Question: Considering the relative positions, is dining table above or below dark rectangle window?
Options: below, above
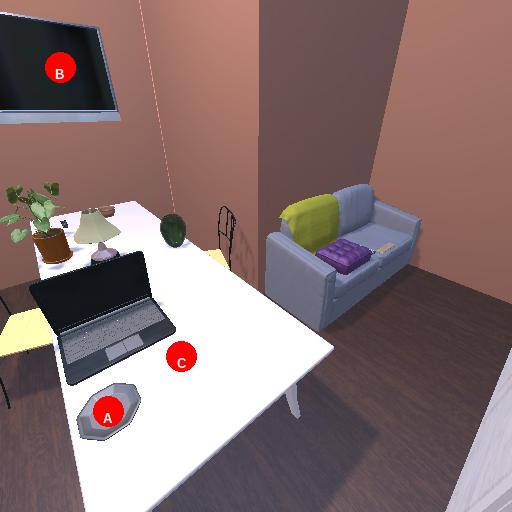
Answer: below